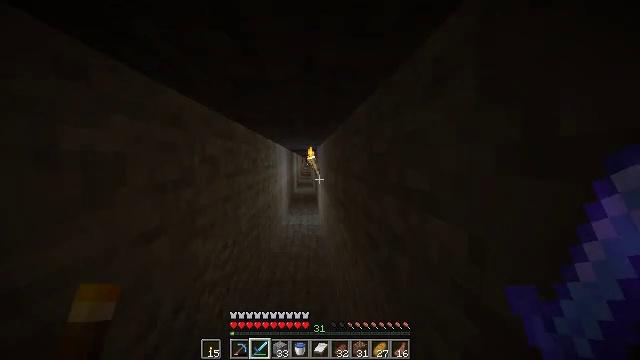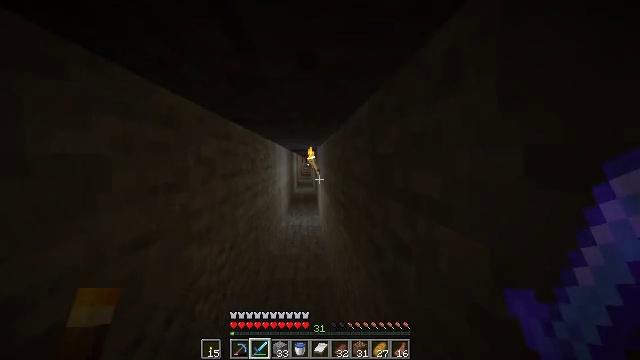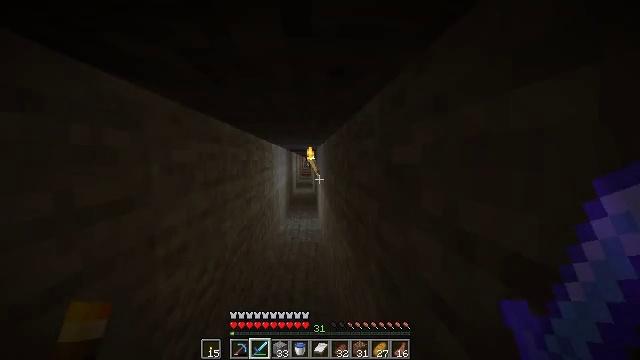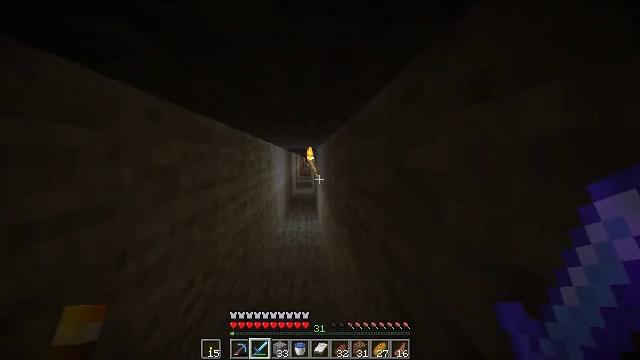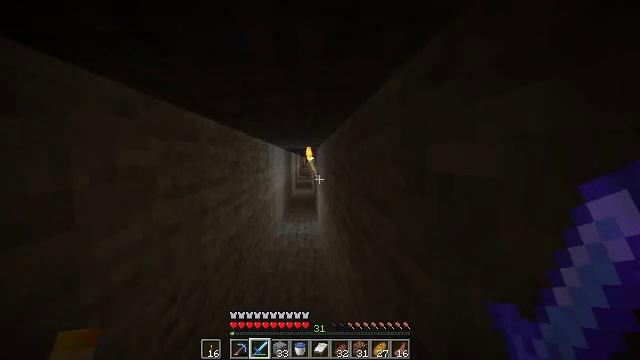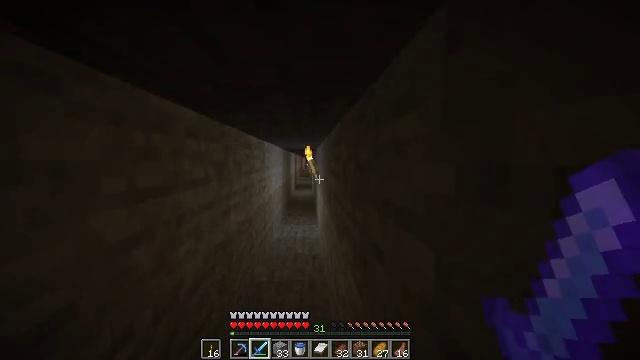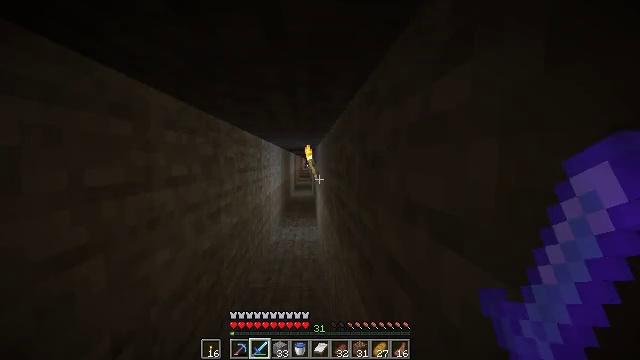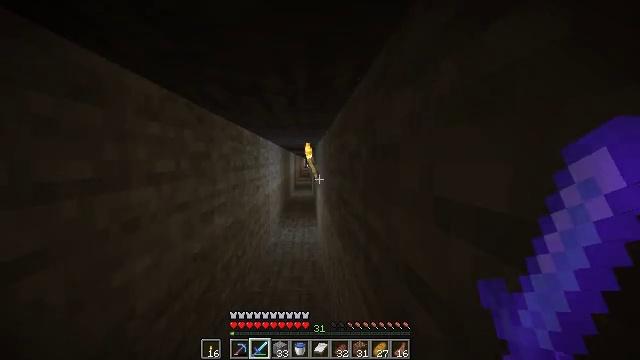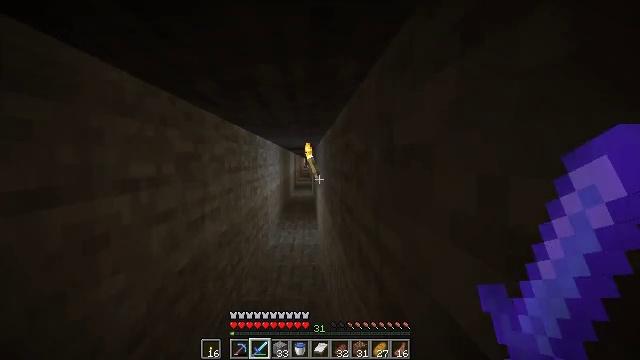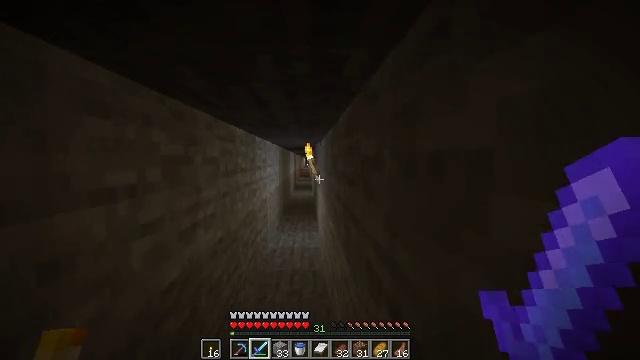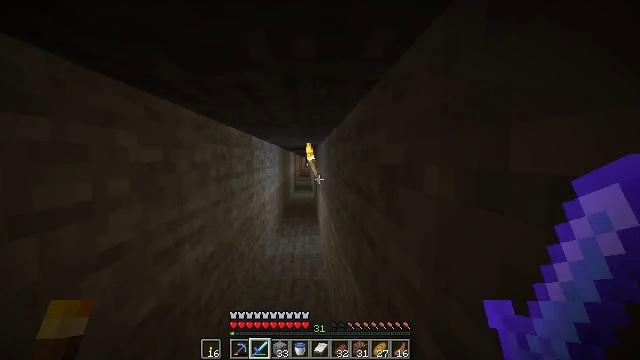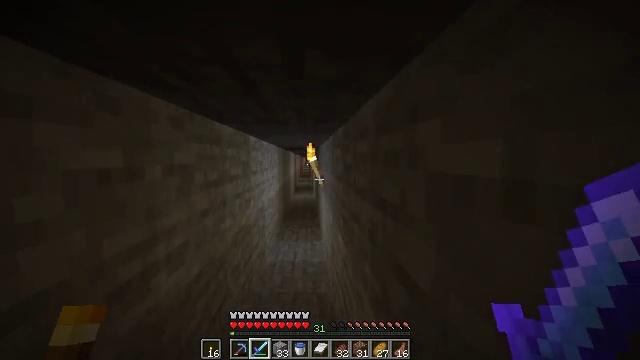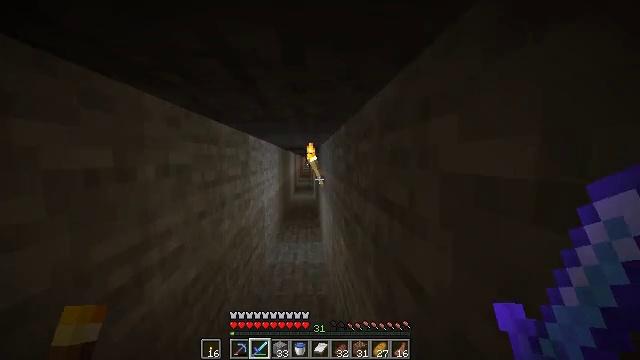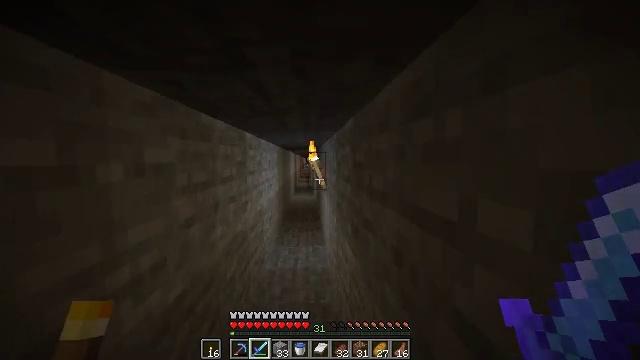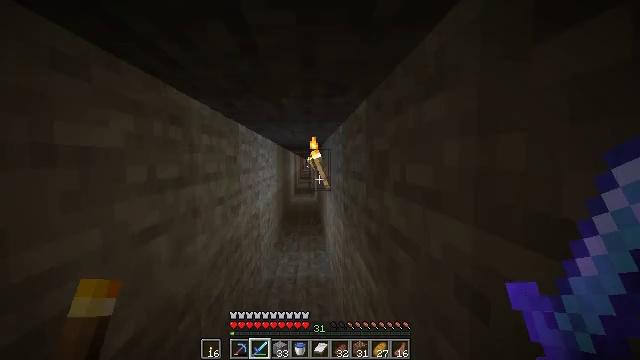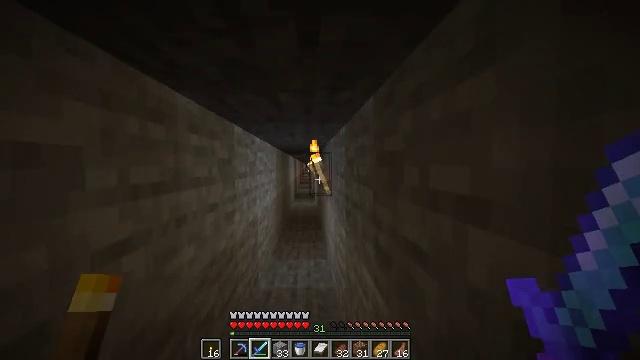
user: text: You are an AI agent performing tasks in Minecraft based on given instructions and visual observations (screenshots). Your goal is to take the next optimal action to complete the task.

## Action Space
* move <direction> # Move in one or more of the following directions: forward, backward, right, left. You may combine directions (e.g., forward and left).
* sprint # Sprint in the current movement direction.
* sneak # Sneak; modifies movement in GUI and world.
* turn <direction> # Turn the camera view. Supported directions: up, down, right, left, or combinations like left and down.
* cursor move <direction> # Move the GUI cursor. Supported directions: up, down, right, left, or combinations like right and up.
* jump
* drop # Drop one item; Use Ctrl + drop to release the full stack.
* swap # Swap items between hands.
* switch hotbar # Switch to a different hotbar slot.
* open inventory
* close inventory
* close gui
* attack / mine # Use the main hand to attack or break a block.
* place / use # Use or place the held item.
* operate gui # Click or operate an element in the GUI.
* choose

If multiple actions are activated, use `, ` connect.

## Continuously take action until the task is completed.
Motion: motion action
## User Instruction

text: Left click to collect the wall torch.
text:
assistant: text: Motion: move forward, sprint
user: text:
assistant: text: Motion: move forward, sprint
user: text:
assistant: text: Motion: move forward, sprint
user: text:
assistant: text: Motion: move forward, sprint
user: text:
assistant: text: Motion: move forward, sprint
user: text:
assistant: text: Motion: move forward, sprint
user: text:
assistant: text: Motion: move forward, sprint
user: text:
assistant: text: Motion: move forward, sprint
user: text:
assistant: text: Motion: move forward, sprint
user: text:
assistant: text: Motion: move forward, sprint
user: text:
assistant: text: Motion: move forward, sprint
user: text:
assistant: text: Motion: move forward, sprint
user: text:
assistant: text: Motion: move forward, sprint
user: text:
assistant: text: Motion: move forward, sprint
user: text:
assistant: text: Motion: move forward, sprint, turn up
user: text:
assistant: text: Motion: move forward, sprint
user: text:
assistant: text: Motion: move forward, sprint
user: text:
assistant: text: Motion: move forward, sprint
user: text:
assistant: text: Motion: move forward, sprint
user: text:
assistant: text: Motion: move forward, sprint
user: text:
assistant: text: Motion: move forward, sprint
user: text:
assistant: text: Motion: move forward, sprint
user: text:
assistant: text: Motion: move forward, sprint
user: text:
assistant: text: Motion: move forward, sprint
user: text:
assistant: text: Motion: move forward, sprint
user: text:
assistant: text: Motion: move forward, sprint
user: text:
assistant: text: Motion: move forward, sprint
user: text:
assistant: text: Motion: move forward, sprint
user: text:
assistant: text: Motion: move forward, sprint, attack / mine
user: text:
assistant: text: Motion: move forward, sprint, attack / mine